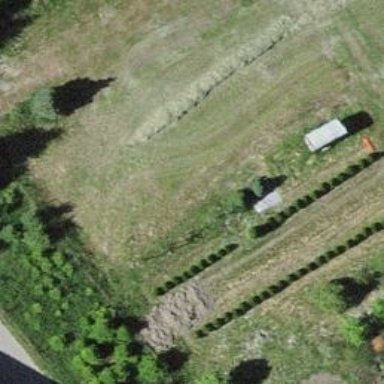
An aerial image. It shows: Plant nursery.